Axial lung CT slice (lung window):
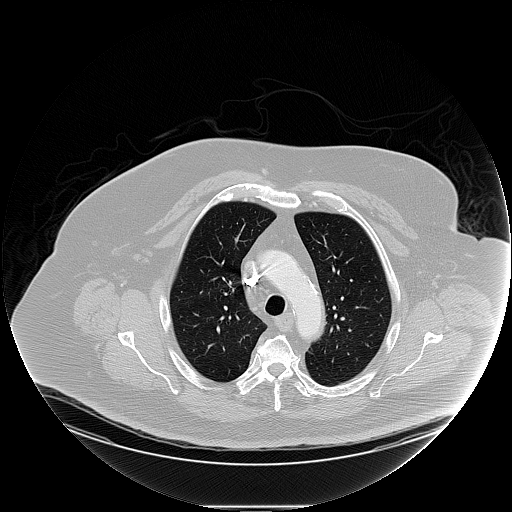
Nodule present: no